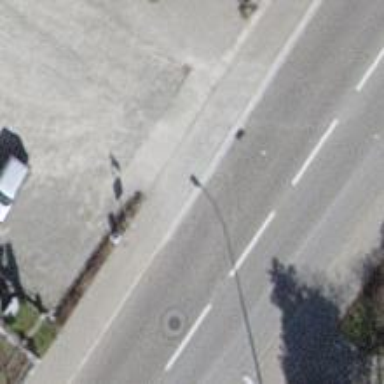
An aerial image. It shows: Bus stop with platform for public transport.